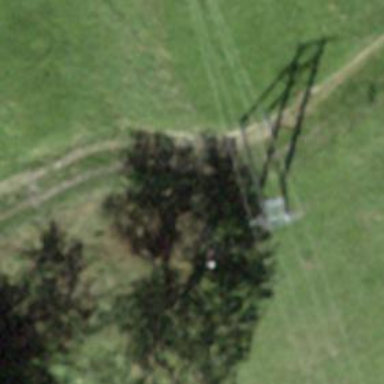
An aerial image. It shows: Minor power line.